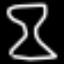
Label: hourglass